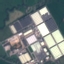
Label: Industrial